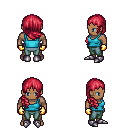
a pixel art fantasy rpg character, male body template, human, dark skin, teal pirate shirt, teal pants, ruby red right-swept hairstyle, gold gloves, metal boots, four views (front, back, left, right), 2x2 character sprite sheet, small pixel art, hard edges, no anti-aliasing